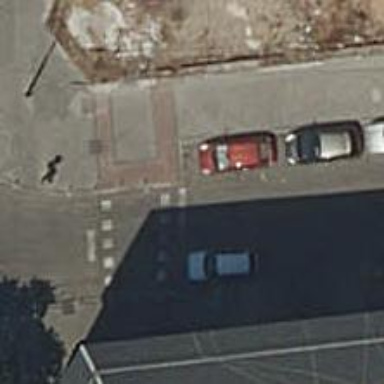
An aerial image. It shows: Footway with traffic signals at crossing.